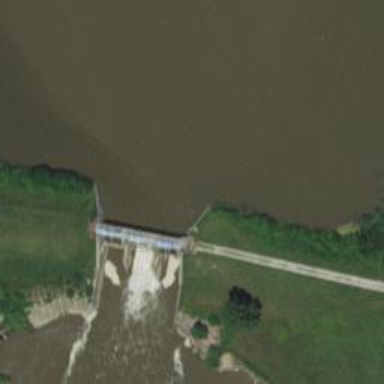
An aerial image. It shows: Dam along waterway.